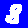
Digit: 8